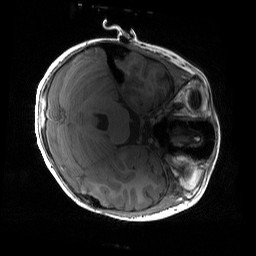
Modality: T1w
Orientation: axial
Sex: female
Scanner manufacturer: siemens
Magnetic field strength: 3 T
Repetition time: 1.9 s
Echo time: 0.00243 s